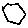
Label: hexagon